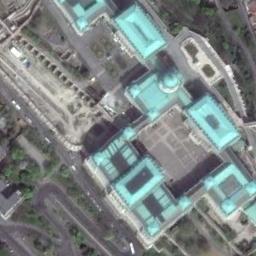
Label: palace